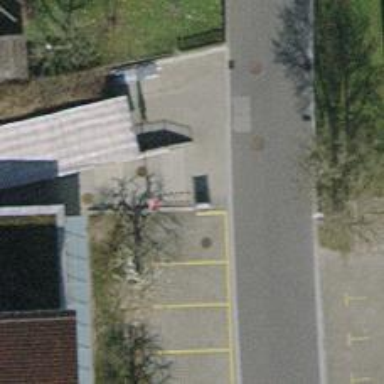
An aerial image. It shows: Footway surfaced with paving stones.